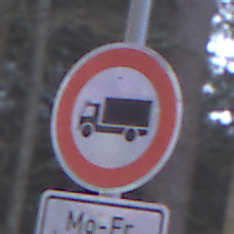
Verkehrszeichen: VerbotFuerKraftfahrzeugeUeberDreiKommaFuenfTonnen
Zusatzzeichen unten: ZeitangabenMitBeschraenkungAufWochentage2
Umgebung: Outdoor, Nature
Tageszeit: MorningAfternoon
Wetter: Overcast
Licht: Natural
Jahreszeit: Winter
Kontrast: LowContrast